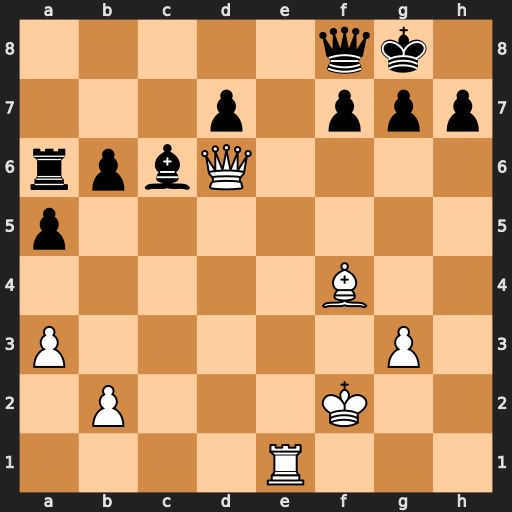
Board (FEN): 5qk1/3p1ppp/rpbQ4/p7/5B2/P5P1/1P3K2/4R3
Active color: w
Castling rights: -
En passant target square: -
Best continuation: Qxf8+ Kxf8 Bd6+ Kg8 Re8#